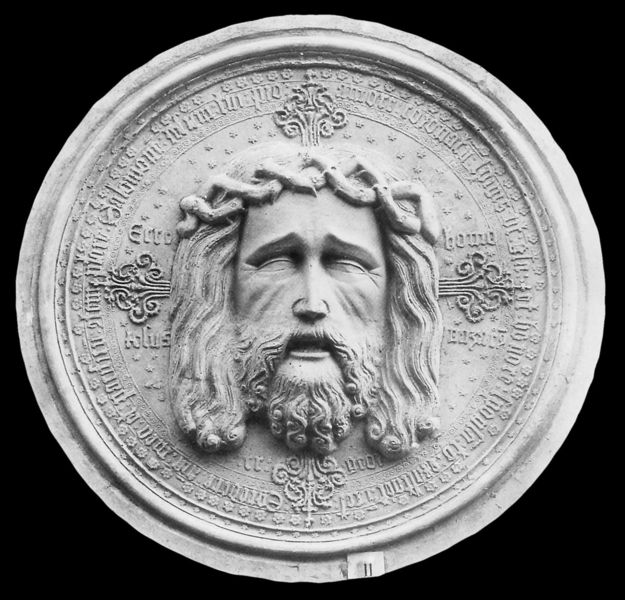
Titel: Ecce Homo
Künstler: Georgius von Hatzfeld
Schlagwörter: kopf, mann, weiß, marmor, schwarz, muster, bart, augen, gesicht, stein, teller, kirche, haare, krone, rund, relief, tafel, stuck, plakette, kranz, rom, christus, jesus, jesus christus, kreuzigung, leid, schmerz, dornen, jesu, dornenkrone, dornenkranz, römisch, münze, hare, sw, römusch